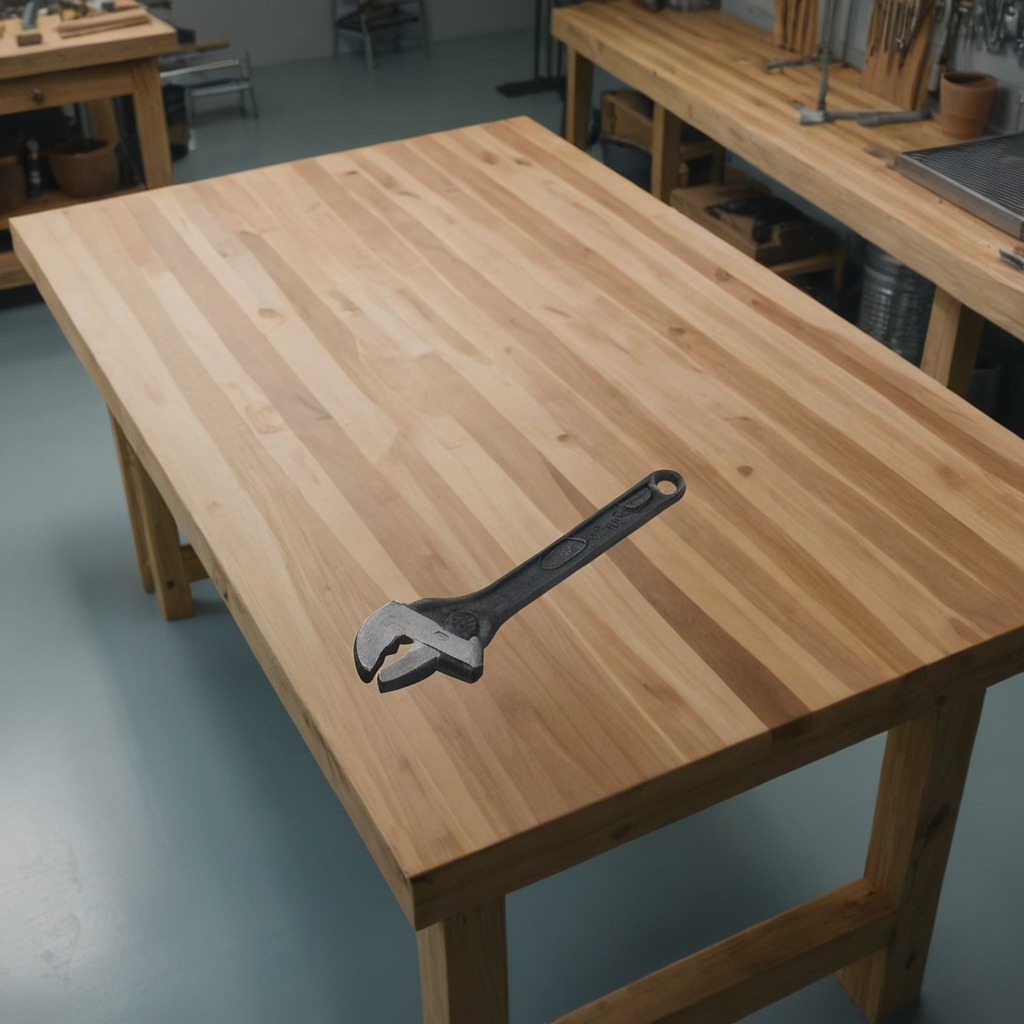
A wrench is lying on a workbench inside a coastal fishing gear workshop.